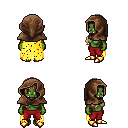
a pixel art fantasy rpg character, female body template, orc, green skin, yellow tattered cape, red pants, light blonde right-swept hairstyle, cloth hood, gold boots, four views (front, back, left, right), 2x2 character sprite sheet, small pixel art, hard edges, no anti-aliasing